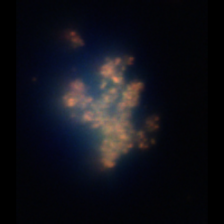
Taxon: Unknown_detritus
Group: Unknown